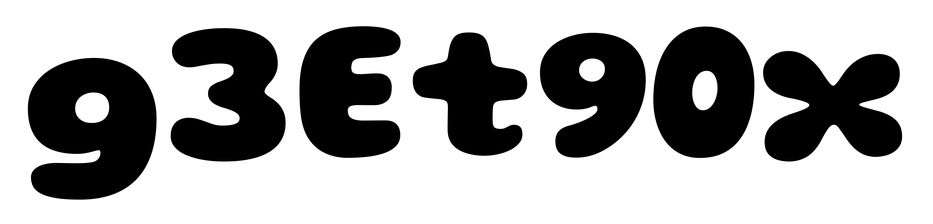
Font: Gluten_ExtraBold